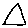
Label: triangle